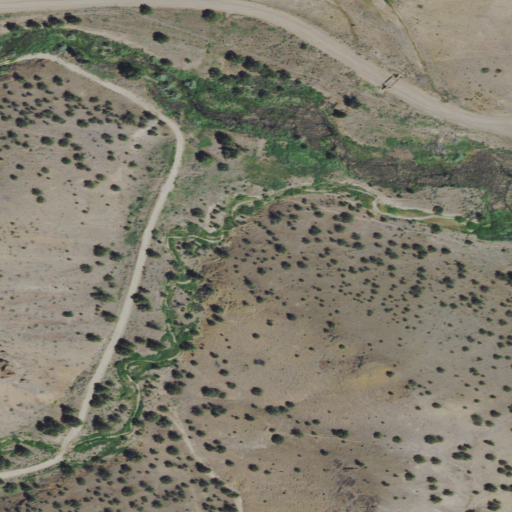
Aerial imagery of valley in Oregon named Arrastra Canyon containing shrub and grassland